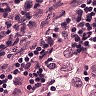
Metastatic tissue present: yes